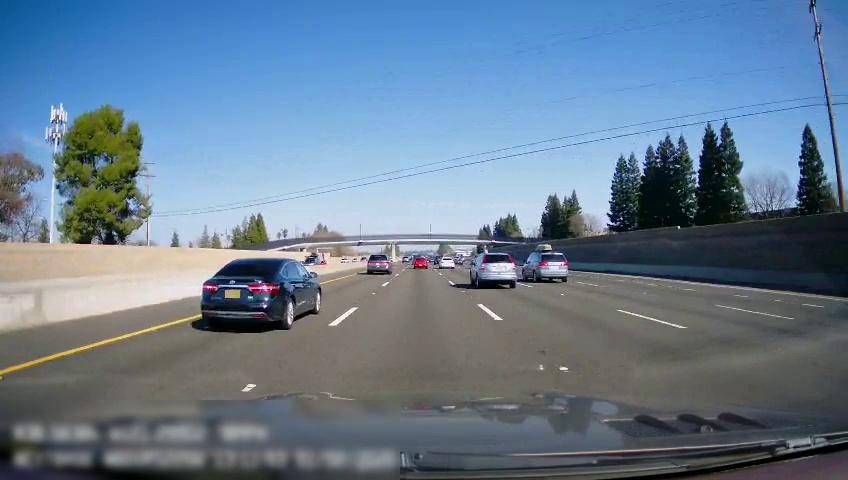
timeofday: Day
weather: Sunny
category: Vehicles | SUV
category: Drivable Space
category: Vehicles | Van
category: Vehicles | SUV
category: Vehicles | Car
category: Vehicles | SUV
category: Vehicles | Car
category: Vehicles | Car
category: Lanes | Alternate Lane
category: Lanes | Alternate Lane
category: Lanes | Alternate Lane
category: Lanes | Alternate Lane
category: Lanes | Current Lane
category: Lanes | Current Lane
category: Lanes | Alternate Lane